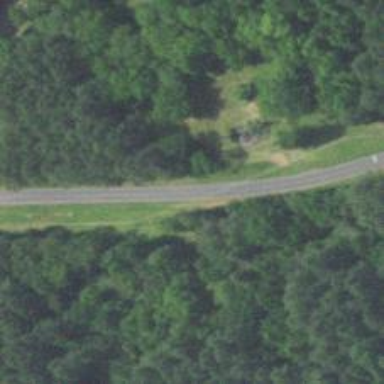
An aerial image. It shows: Unclassified road.